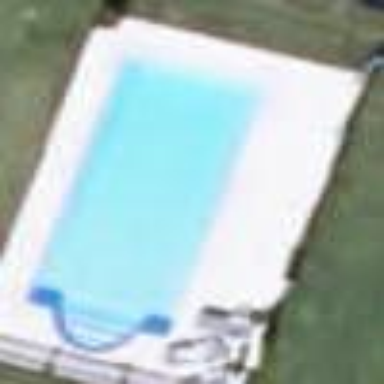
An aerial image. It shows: Swimming pool located in leisure land.